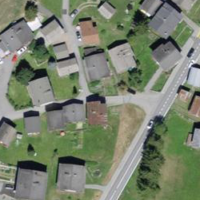
EUNIS habitat code: 54
Species observed at this site:
Eryngium alpinum